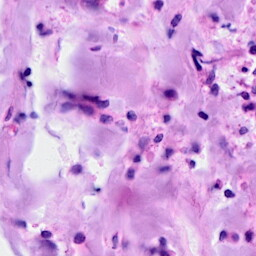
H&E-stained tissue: Breast